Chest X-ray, PA view. Patient: 55 years old, sex M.
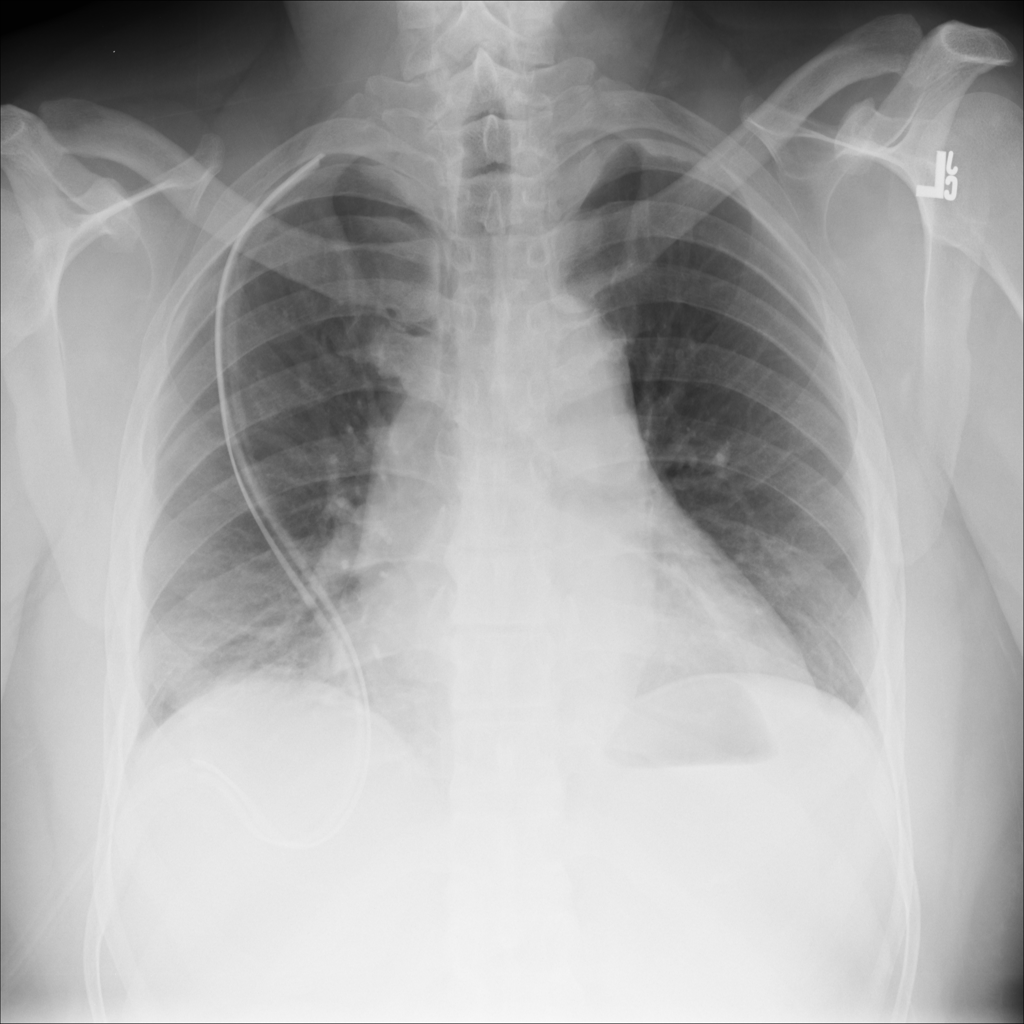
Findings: Effusion